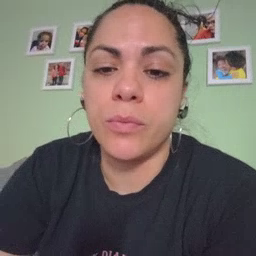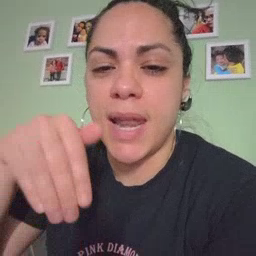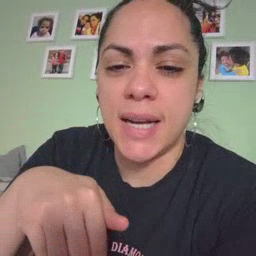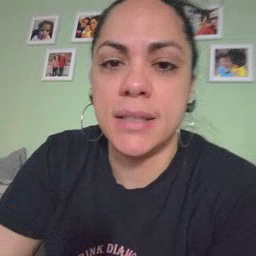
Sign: night